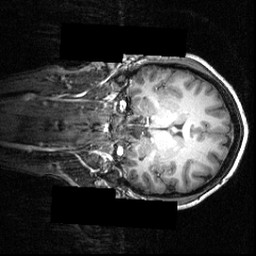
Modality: T1w
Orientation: coronal
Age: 24
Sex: female
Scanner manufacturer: siemens
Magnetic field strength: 3.951 T
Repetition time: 1.5 s
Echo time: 0.00335 s